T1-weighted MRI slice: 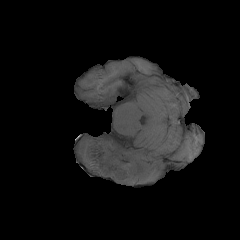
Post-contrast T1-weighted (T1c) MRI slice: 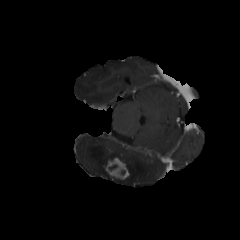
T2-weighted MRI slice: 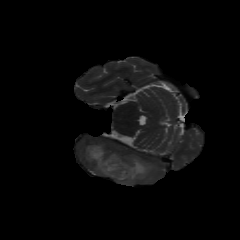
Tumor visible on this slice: yes